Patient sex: M
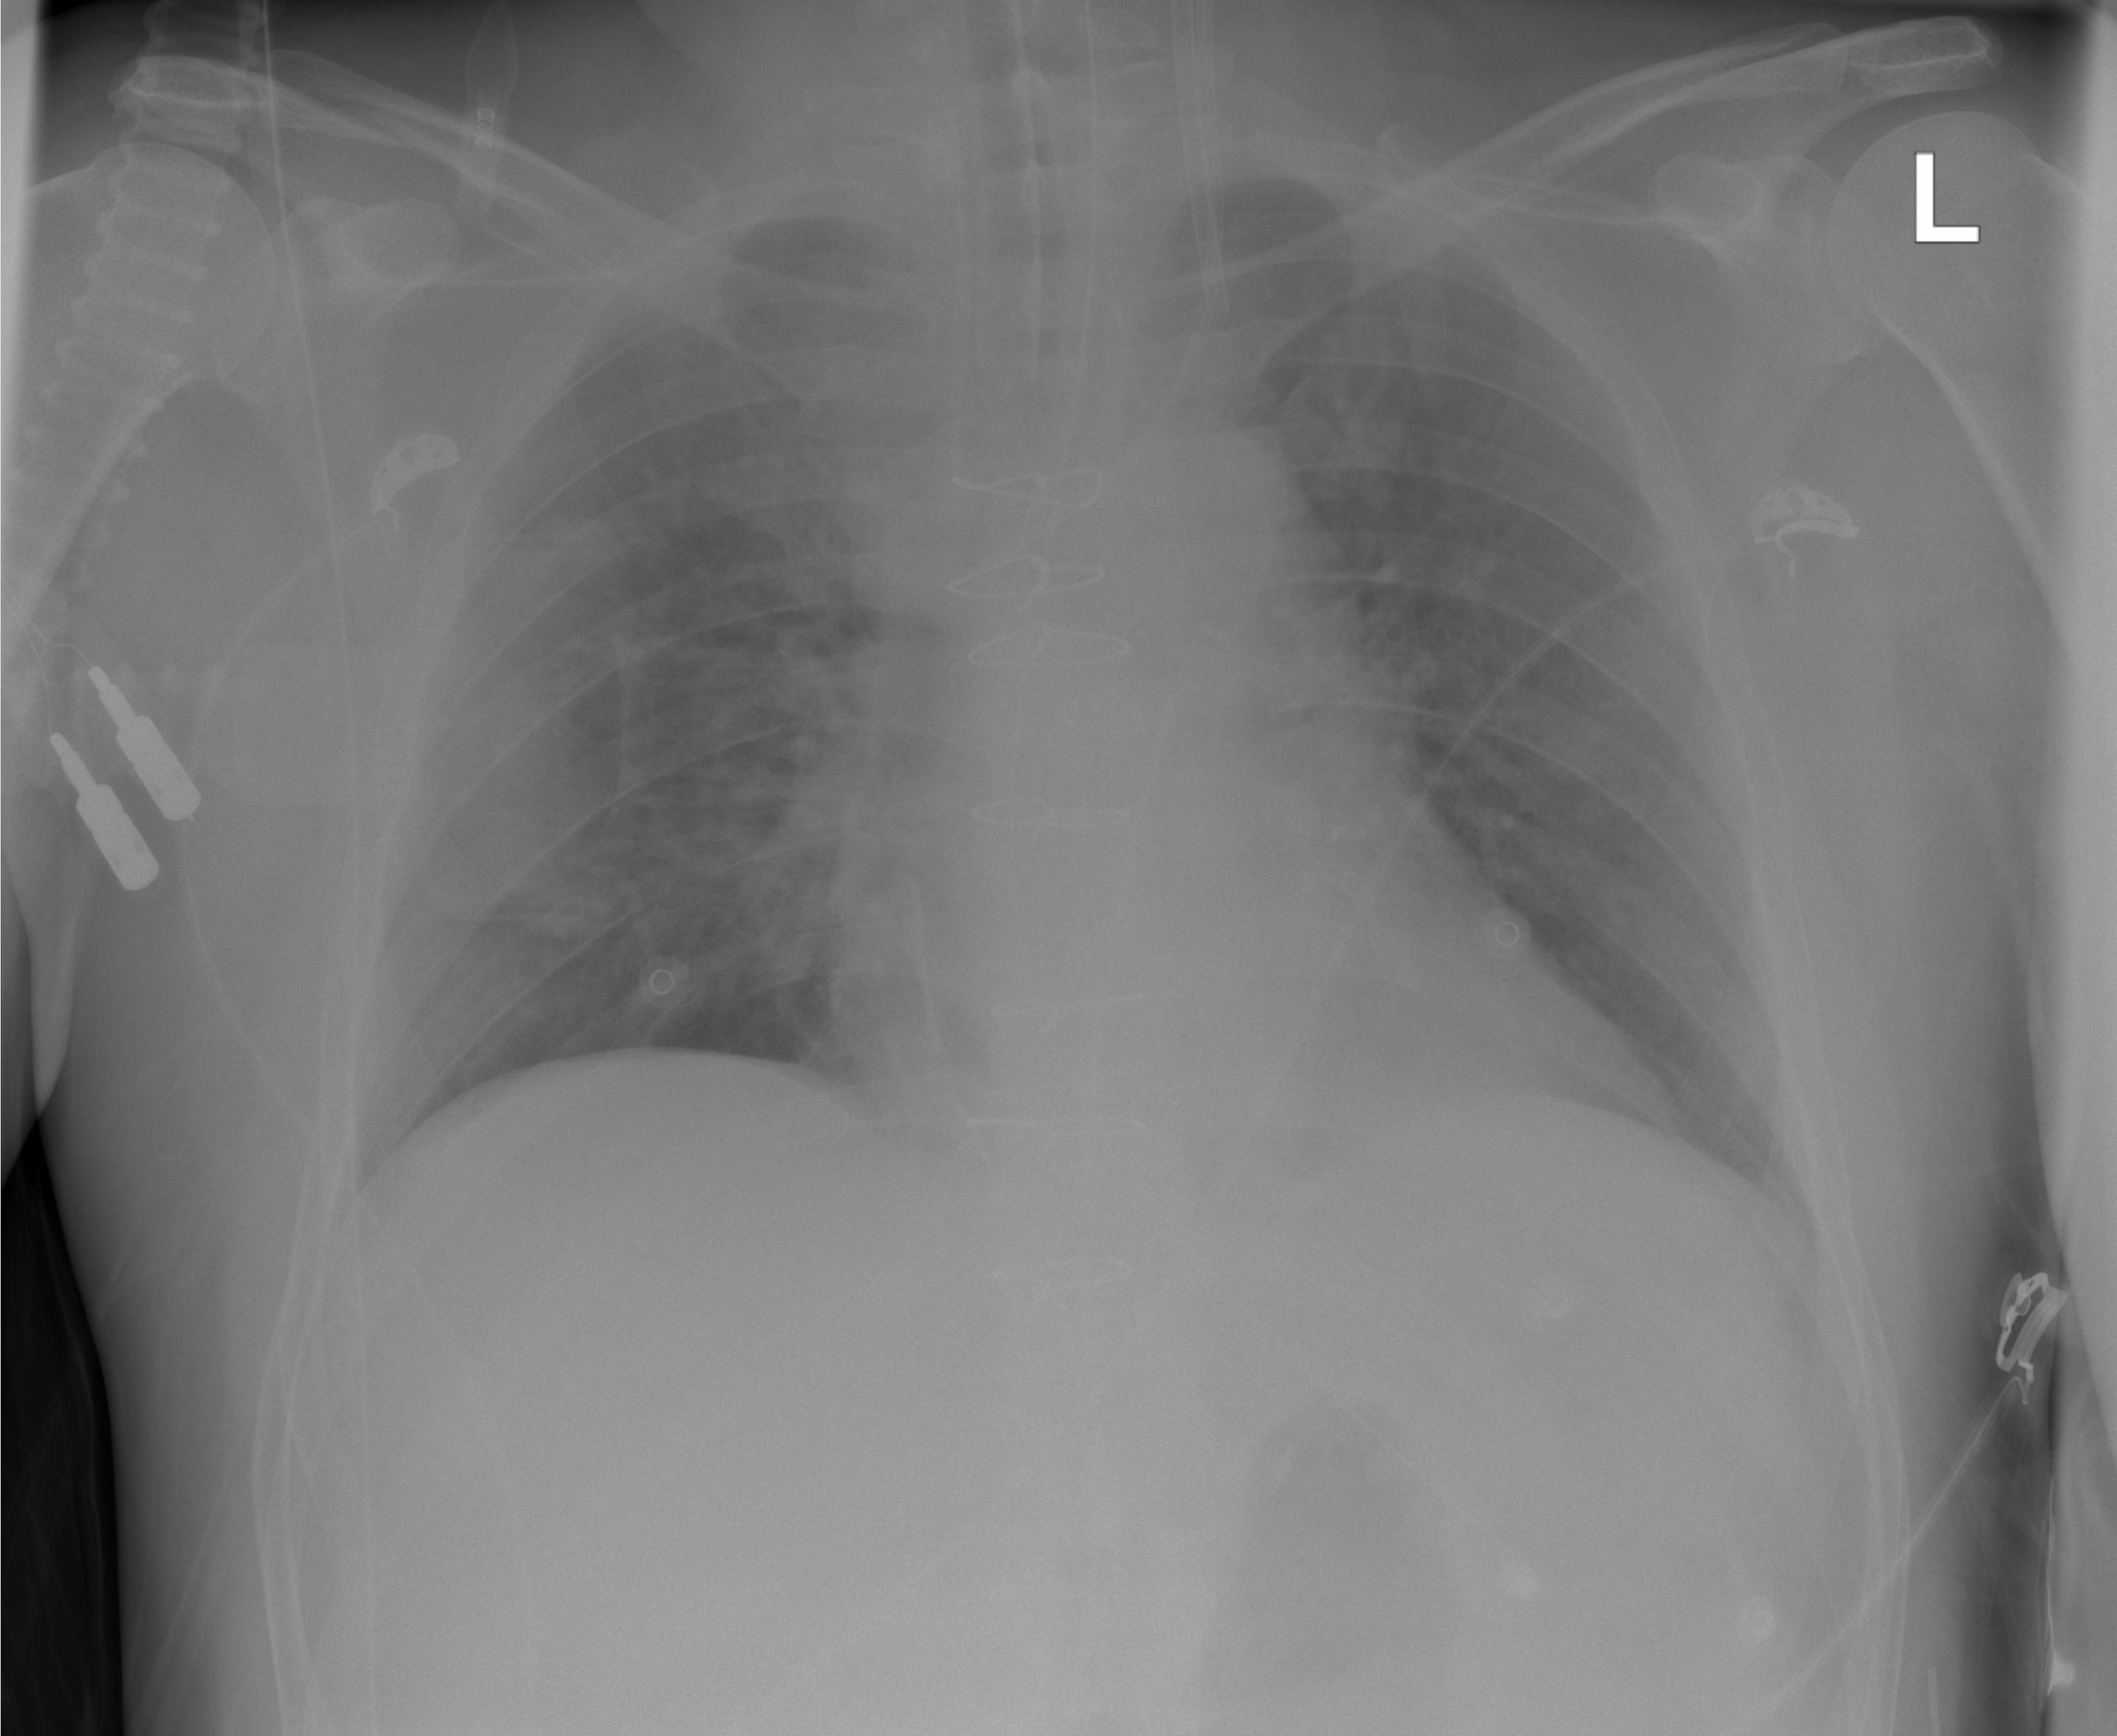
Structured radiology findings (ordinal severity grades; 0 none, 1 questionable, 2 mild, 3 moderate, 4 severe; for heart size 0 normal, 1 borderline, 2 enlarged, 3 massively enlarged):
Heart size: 0
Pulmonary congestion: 2
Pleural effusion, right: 0
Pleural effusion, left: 0
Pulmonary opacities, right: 0
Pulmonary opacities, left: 0
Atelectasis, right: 0
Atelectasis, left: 0